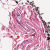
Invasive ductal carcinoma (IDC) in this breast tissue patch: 0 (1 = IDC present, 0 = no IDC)